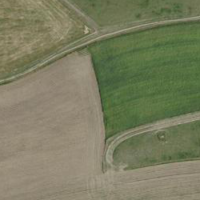
EUNIS habitat code: 52
Species observed at this site:
Galeopsis tetrahit